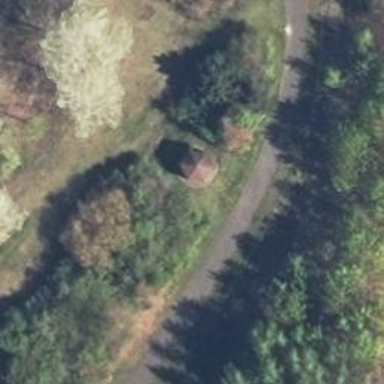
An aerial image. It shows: Picnic shelter providing place for individuals to seek refuge.